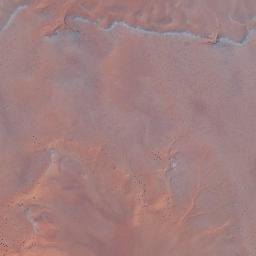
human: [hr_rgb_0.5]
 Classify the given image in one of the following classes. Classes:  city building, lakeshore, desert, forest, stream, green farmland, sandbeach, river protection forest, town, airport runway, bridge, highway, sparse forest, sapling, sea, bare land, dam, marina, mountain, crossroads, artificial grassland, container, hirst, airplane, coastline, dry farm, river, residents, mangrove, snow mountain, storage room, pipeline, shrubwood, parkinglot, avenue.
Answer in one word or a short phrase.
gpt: desert